Aerial crown-view tile of a tropical tree (Barro Colorado Island, Panama), acquired 20240813:
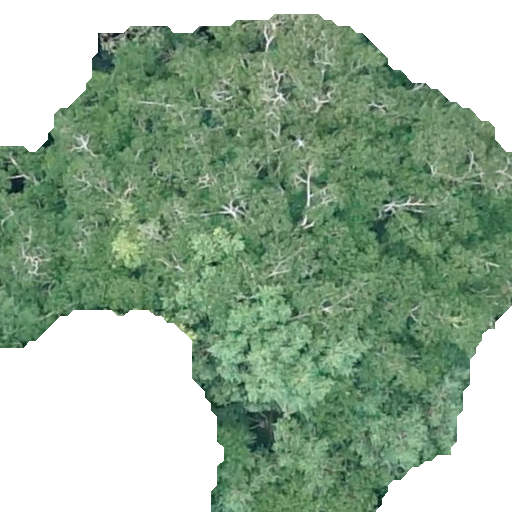
Species: Hura crepitans
GBIF accepted scientific name: Hura crepitans
Crown area: 298.132 m²